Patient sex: M
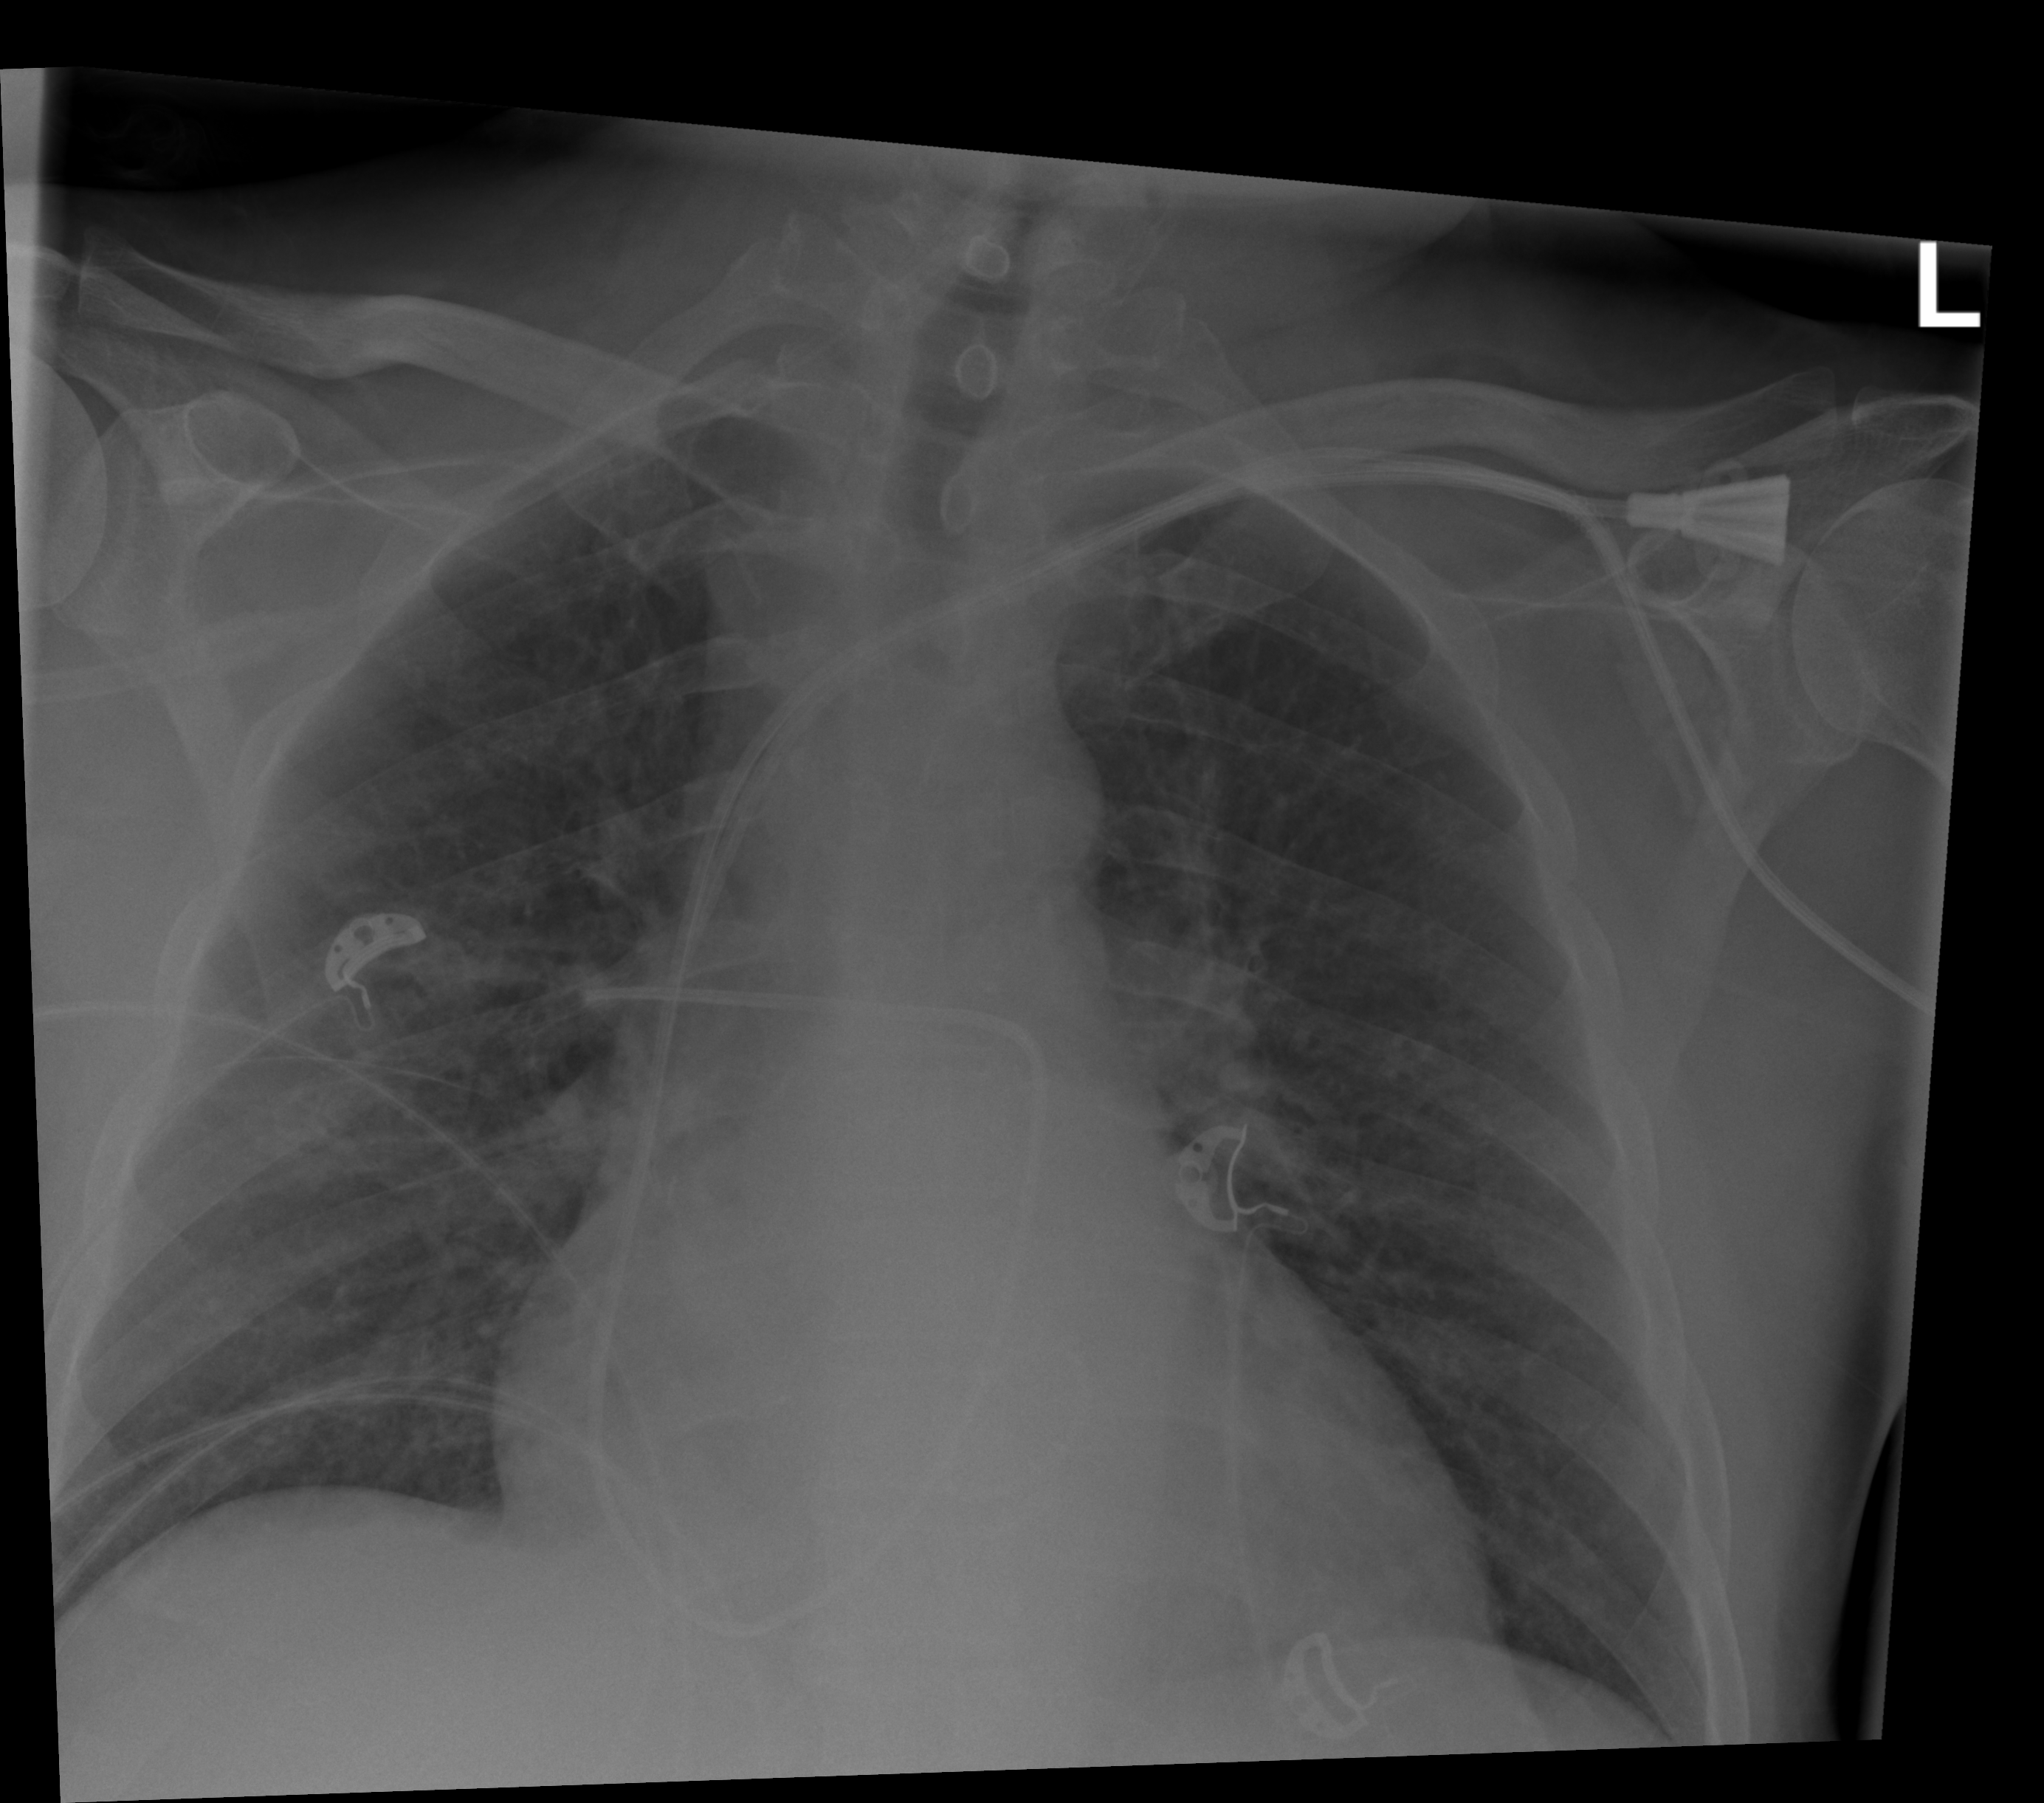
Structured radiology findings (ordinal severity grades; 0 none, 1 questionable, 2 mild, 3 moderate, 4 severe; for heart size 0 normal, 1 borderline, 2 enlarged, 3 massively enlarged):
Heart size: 2
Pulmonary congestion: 2
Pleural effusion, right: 0
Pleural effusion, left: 0
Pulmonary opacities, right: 1
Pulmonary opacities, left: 0
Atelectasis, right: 2
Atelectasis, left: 0